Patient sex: F
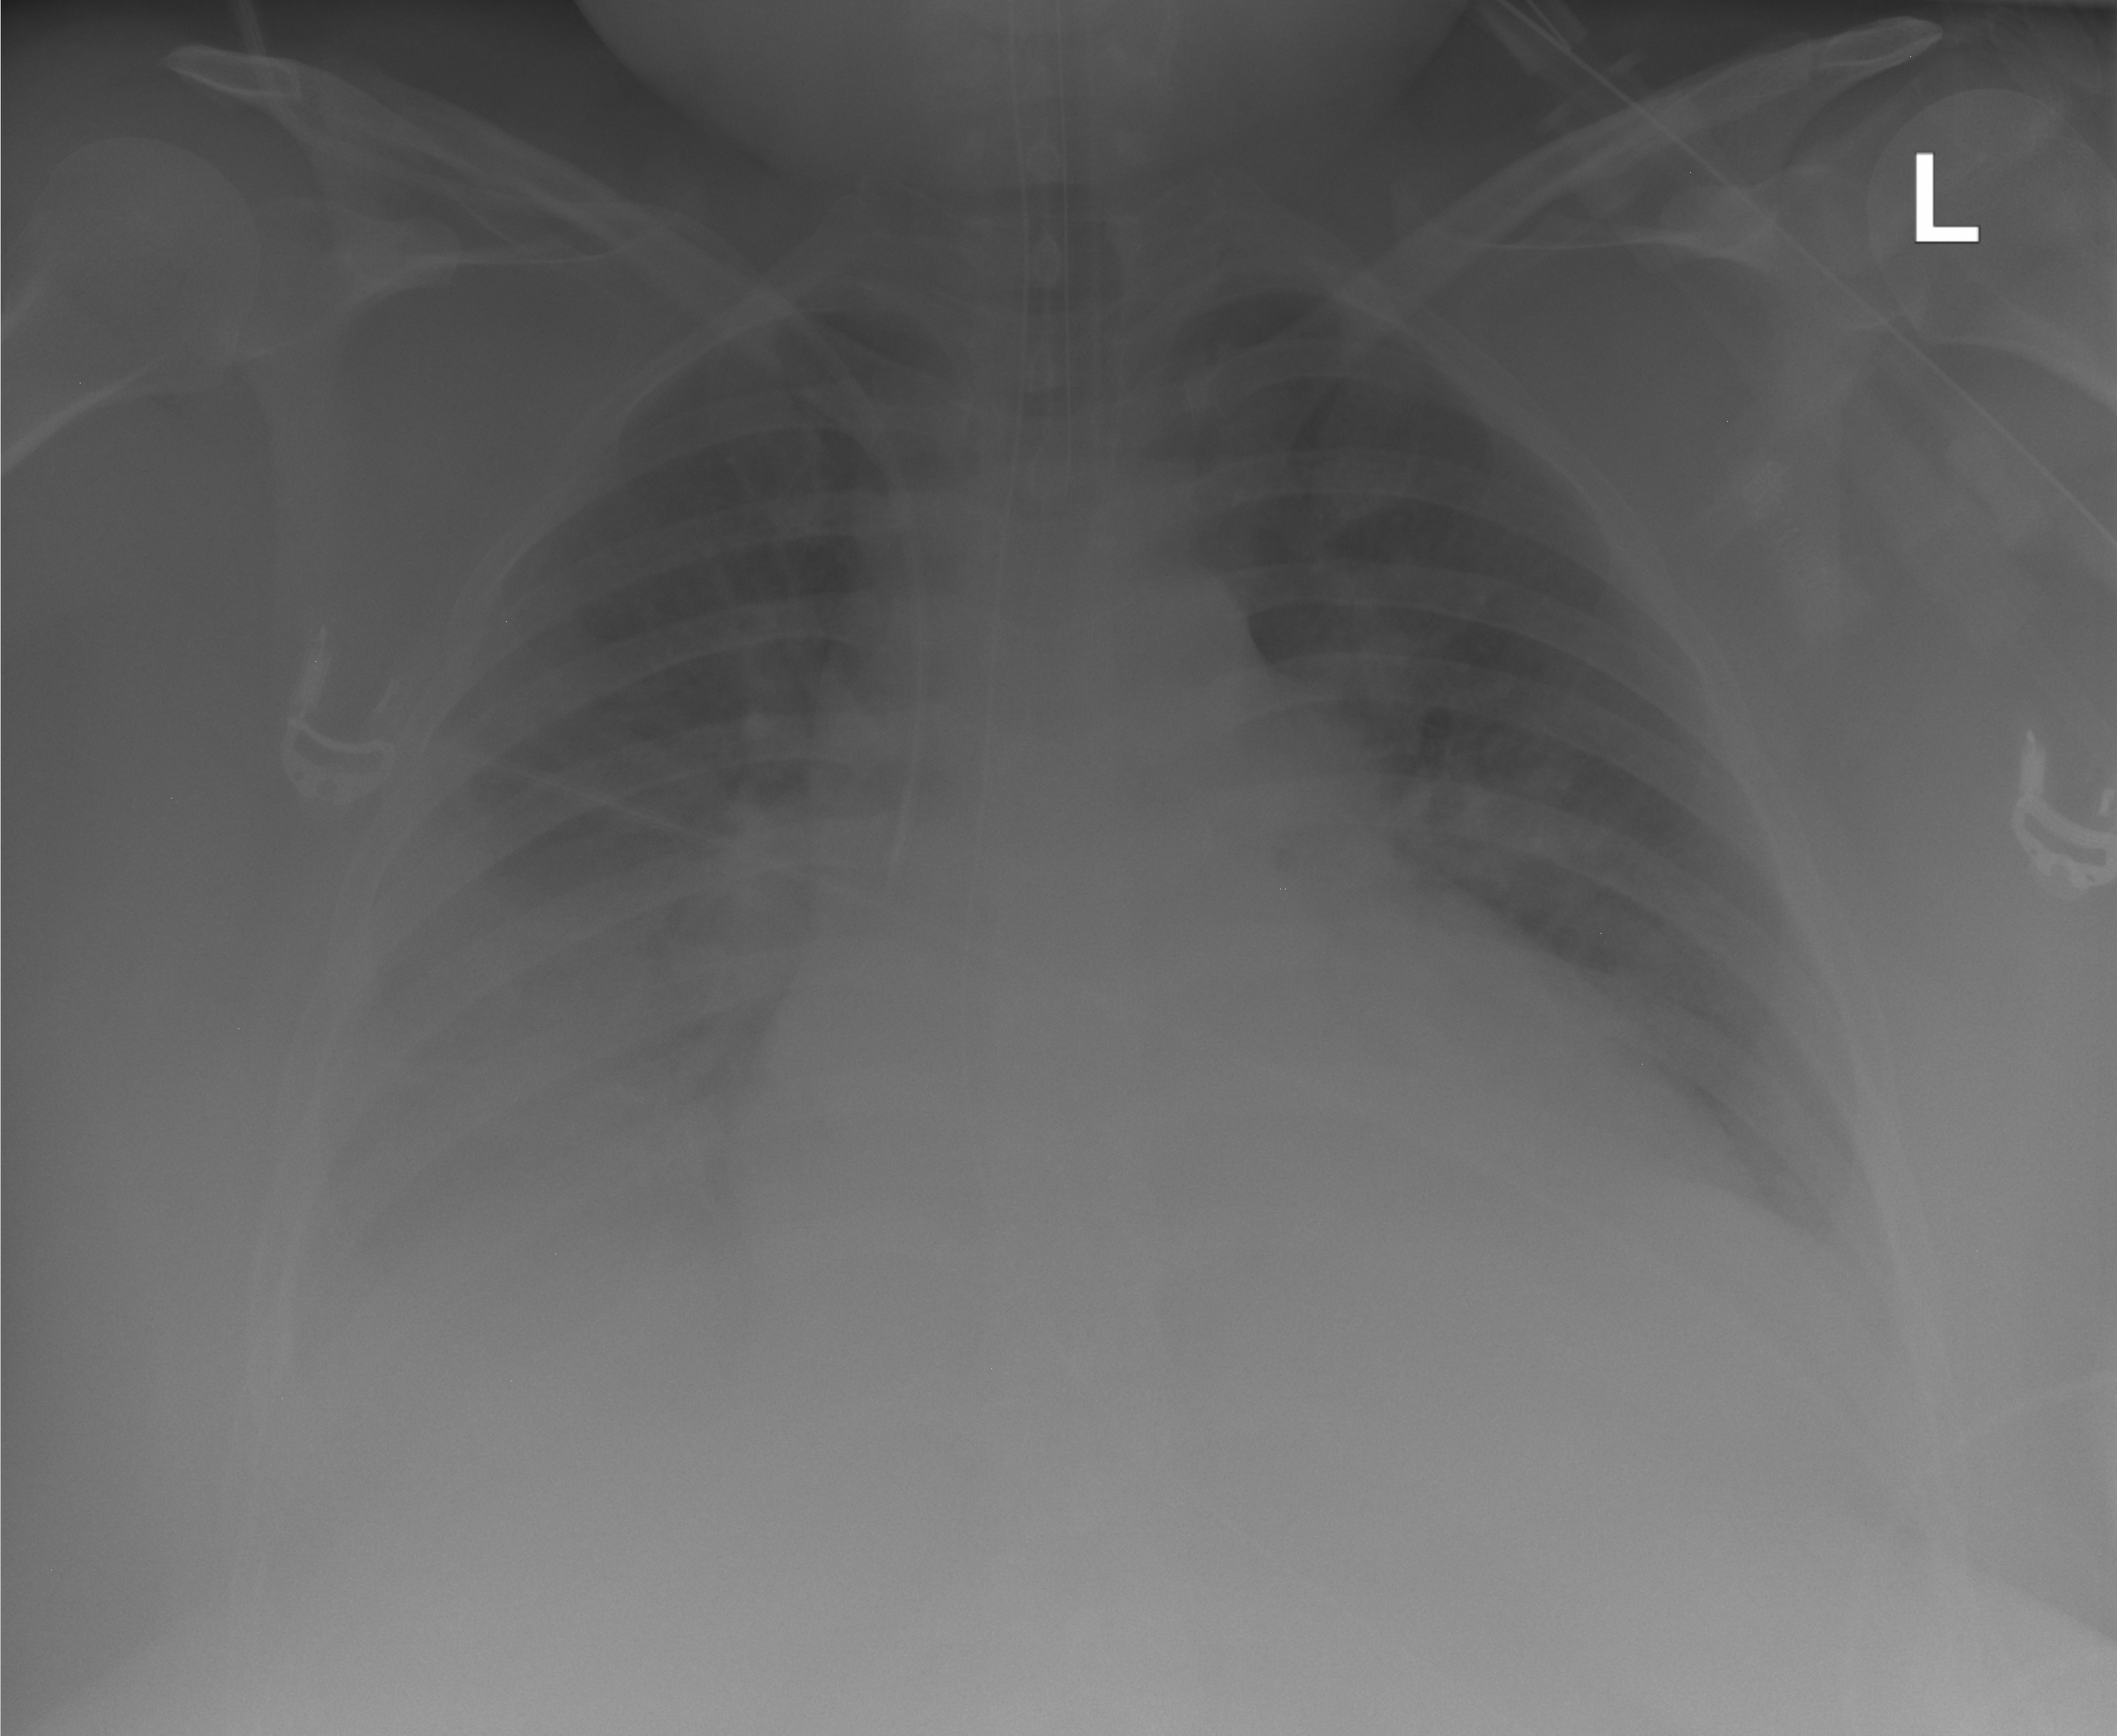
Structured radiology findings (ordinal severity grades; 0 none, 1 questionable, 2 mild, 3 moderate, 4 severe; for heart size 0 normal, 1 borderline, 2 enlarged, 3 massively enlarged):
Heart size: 1
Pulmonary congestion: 0
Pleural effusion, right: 3
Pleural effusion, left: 2
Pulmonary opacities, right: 2
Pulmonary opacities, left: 0
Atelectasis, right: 2
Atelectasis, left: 0